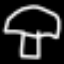
Label: mushroom